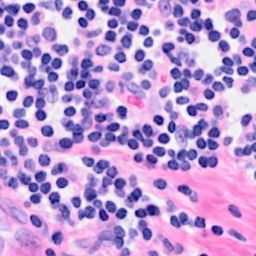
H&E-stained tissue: Breast